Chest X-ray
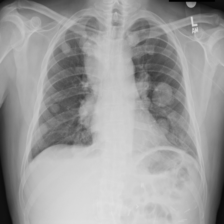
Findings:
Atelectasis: negative
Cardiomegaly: negative
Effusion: positive
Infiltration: negative
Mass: positive
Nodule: negative
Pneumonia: negative
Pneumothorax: negative
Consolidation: negative
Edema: negative
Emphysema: negative
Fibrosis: negative
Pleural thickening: negative
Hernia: negative